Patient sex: F
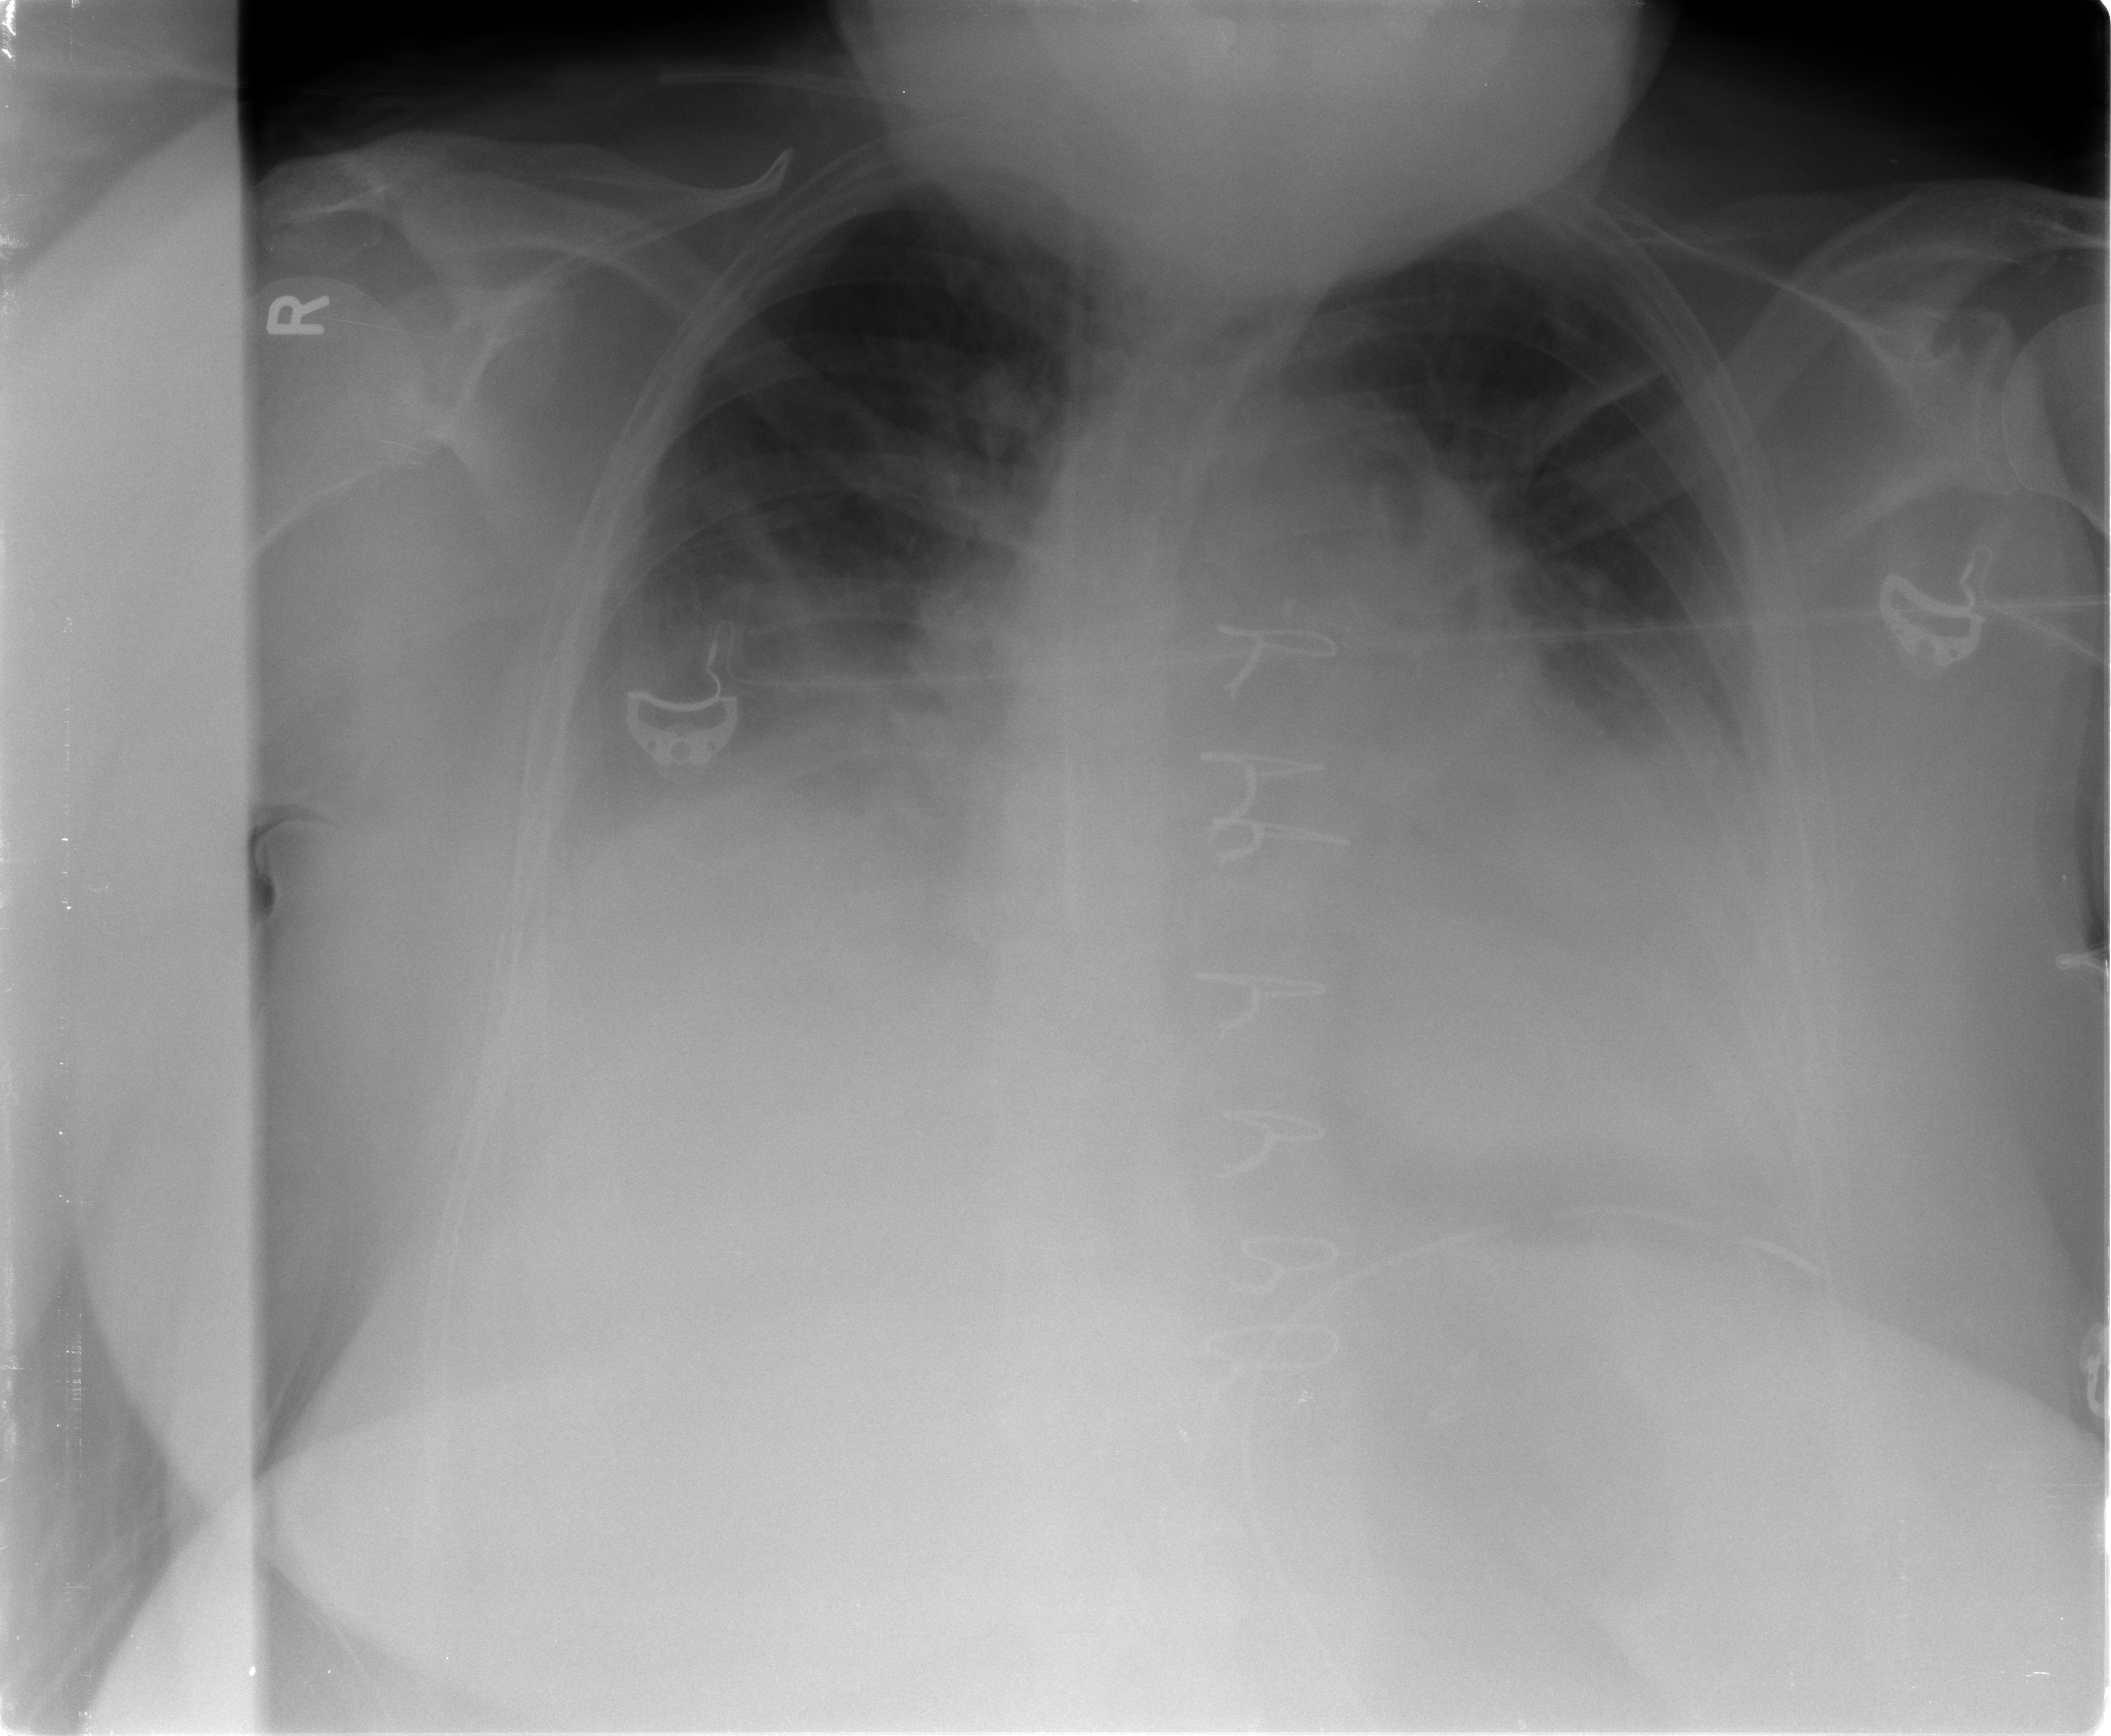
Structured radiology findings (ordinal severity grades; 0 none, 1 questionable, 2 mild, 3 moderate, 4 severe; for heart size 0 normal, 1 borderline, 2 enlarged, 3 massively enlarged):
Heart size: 2
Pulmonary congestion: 1
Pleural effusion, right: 2
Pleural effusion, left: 2
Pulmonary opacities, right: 1
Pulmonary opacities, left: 1
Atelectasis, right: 2
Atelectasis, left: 2